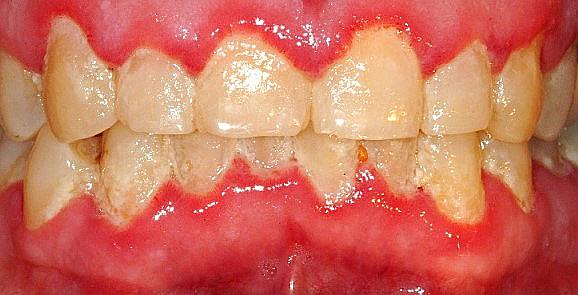
Condition: Gingivitis